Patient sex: M
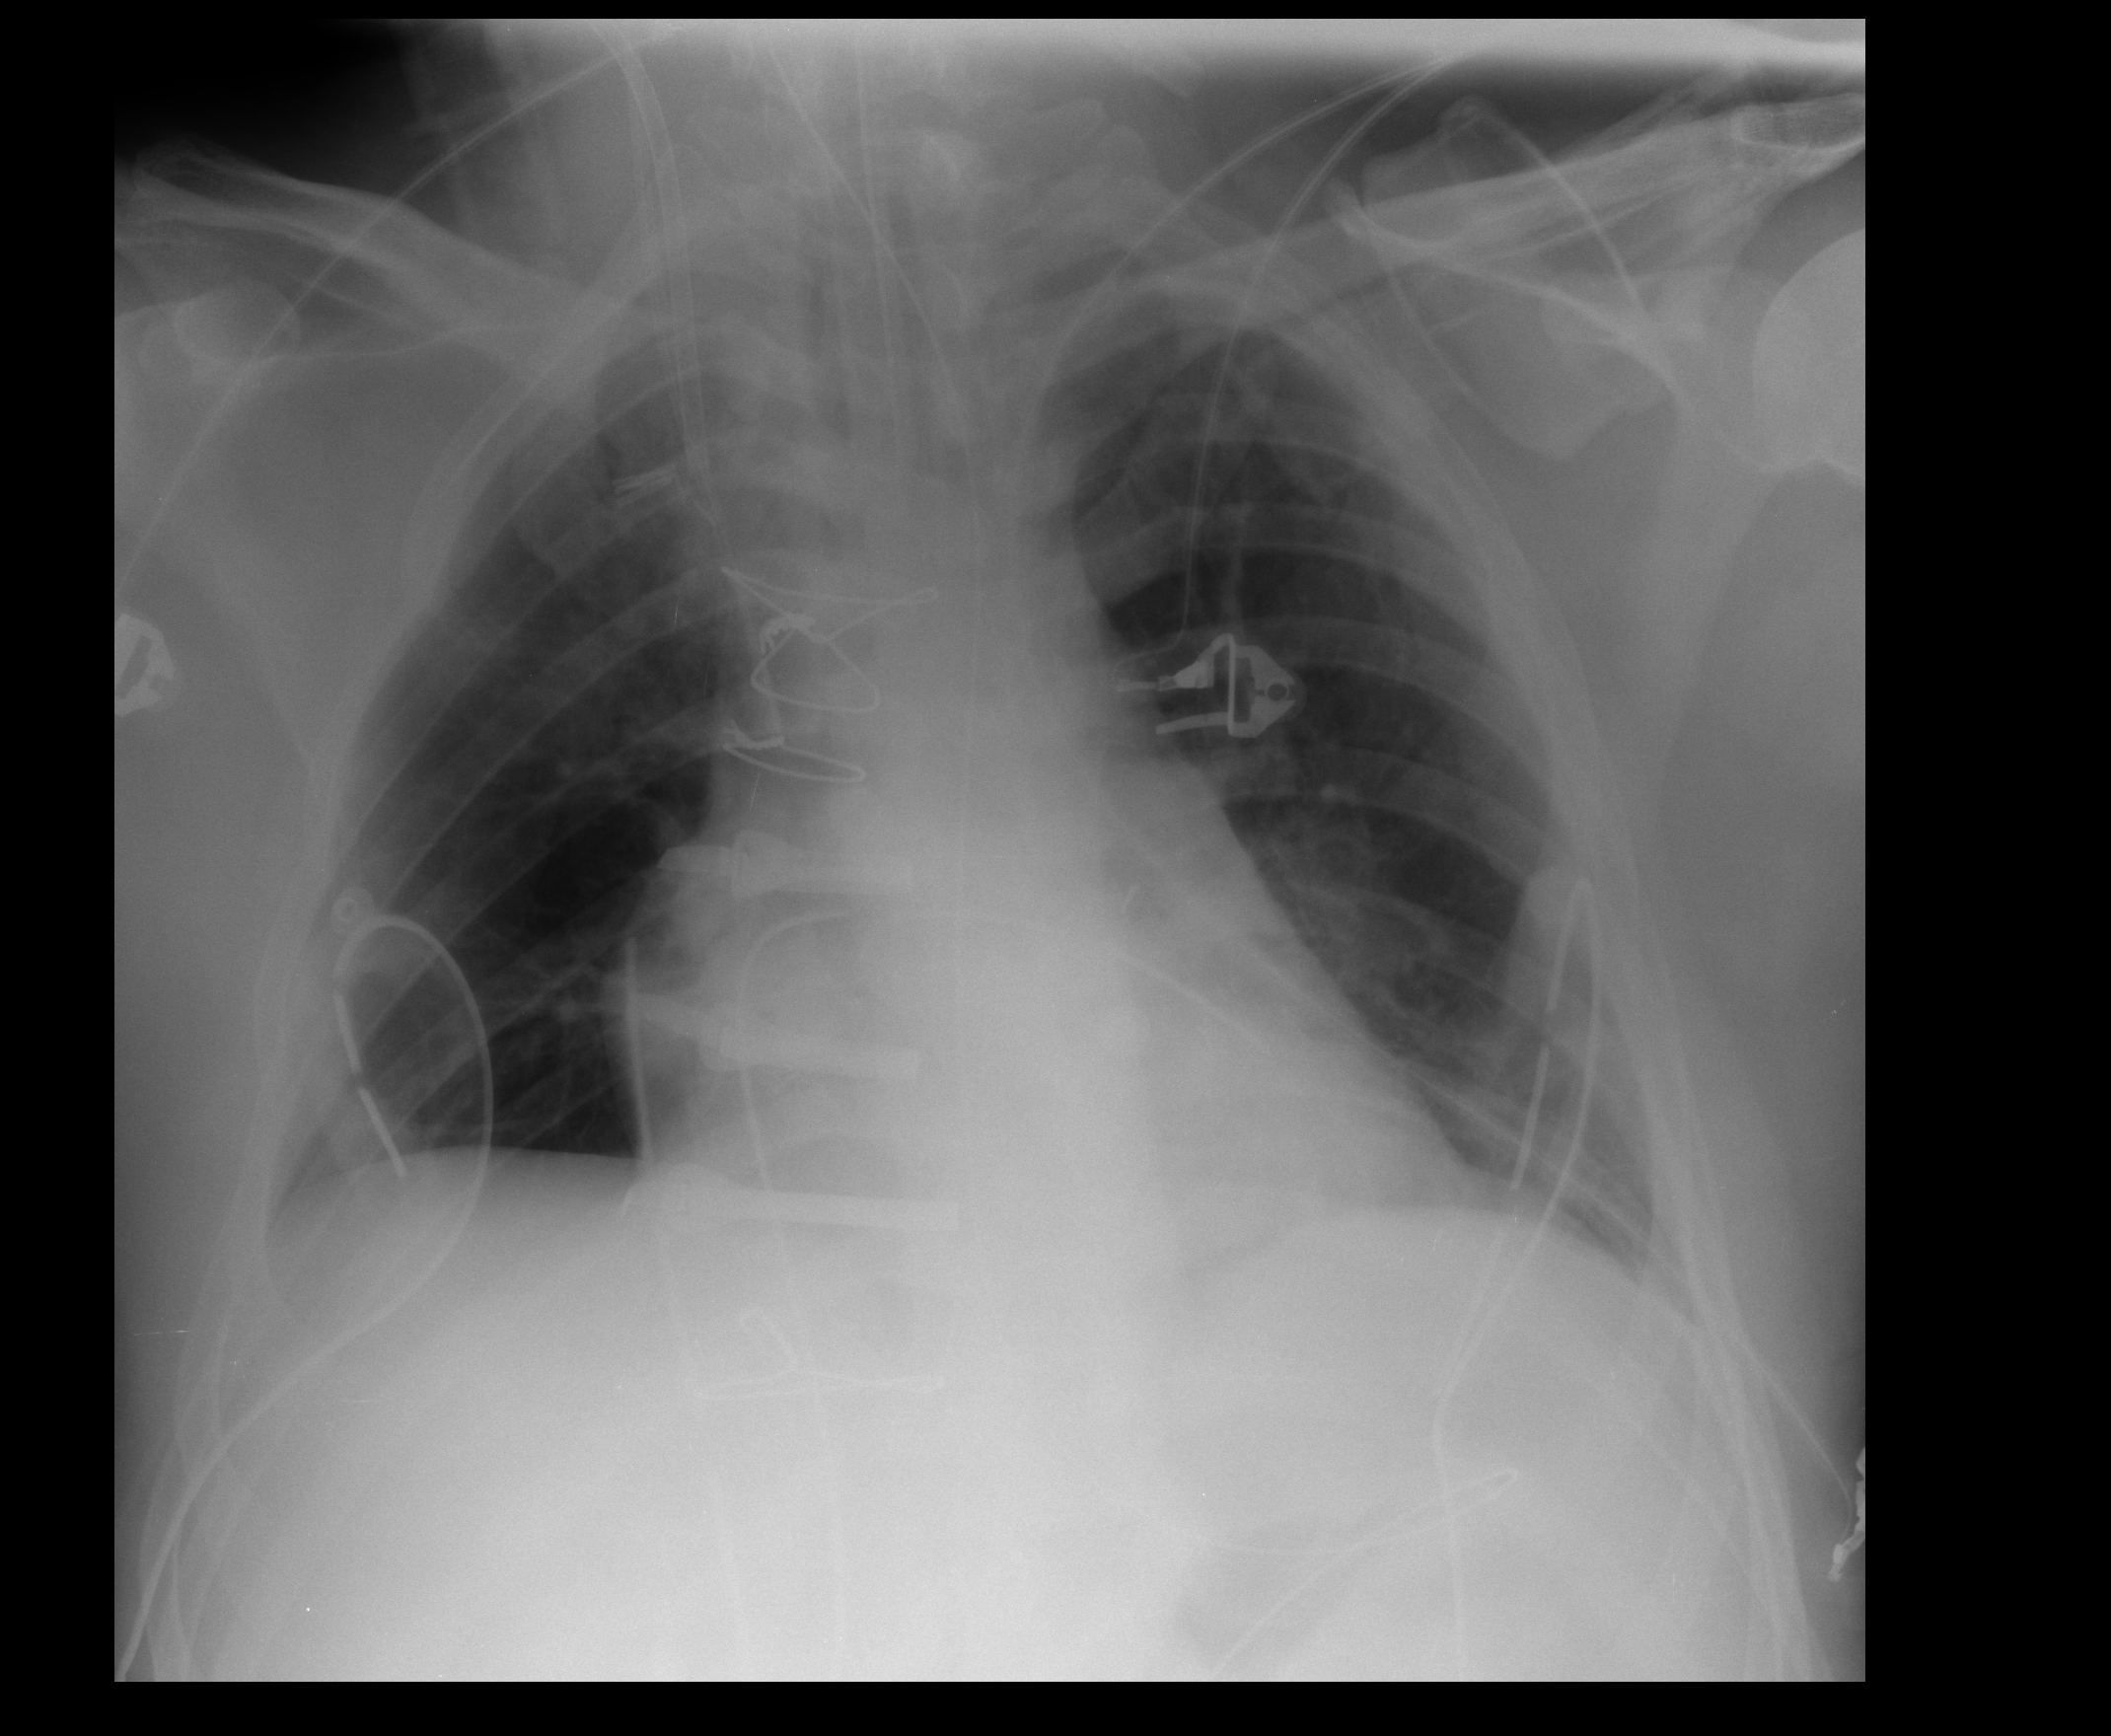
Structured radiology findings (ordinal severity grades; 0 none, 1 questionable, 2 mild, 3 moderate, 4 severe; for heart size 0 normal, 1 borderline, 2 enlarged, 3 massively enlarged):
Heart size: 0
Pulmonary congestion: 0
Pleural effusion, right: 0
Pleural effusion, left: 0
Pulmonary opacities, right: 0
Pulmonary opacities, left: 0
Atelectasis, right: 2
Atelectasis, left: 2